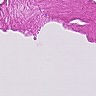
Metastatic tissue present: no